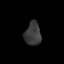
Tissue: lung
Cell type: Epithelial cells
Senescence score: 0.1612
Nuclear area (px): 366
Mean DAPI intensity: 58.716